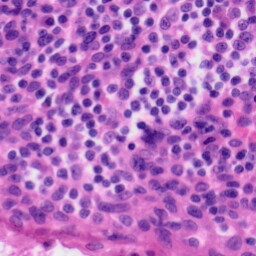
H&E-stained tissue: Tonsil